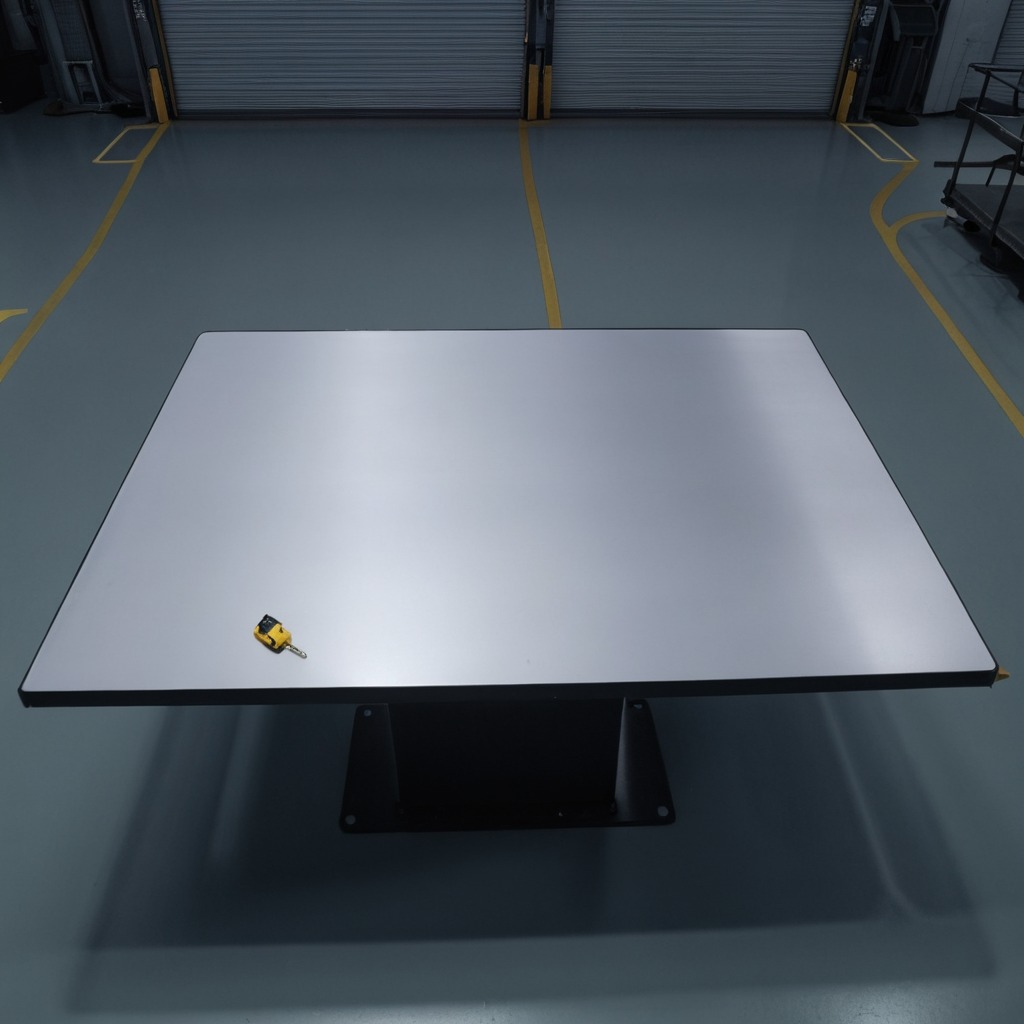
A measuring tape is lying on the clean empty table in a basement in the evening.